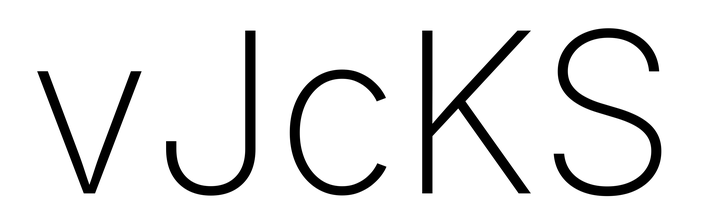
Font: Inter_ExtraLight